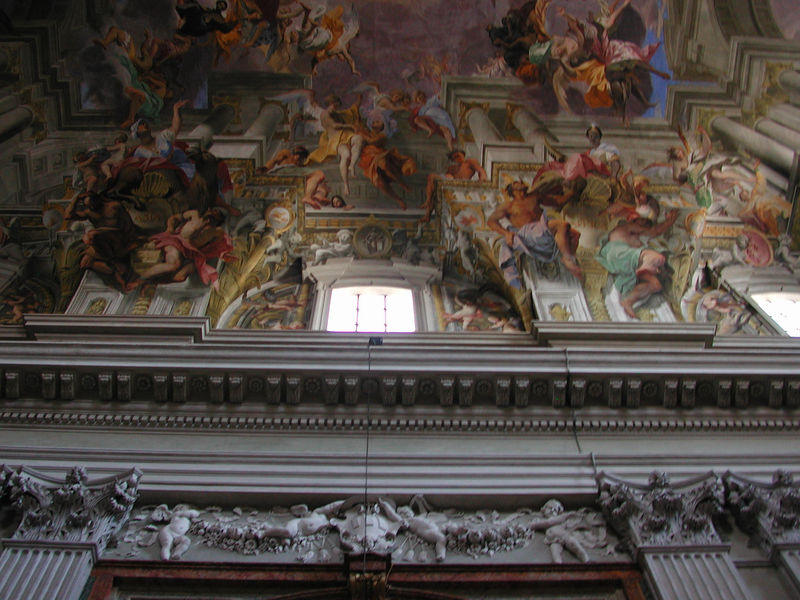
Titel: Ignatius-Kirche (Ignatius von Loyola) mit Deckenmalerei
Künstler: Orazio Grassi
Standort:  ()
Schlagwörter: gemälde, gott, weiß, menschen, bunt, fenster, licht, pfeiler, säule, säulen, tür, gebäude, rot, tiere, architektur, barock, stein, kirche, gold, decke, fliegen, engel, relief, türe, kuppel, detail, stuck, tor, halle, gewölbe, religion, kabel, girlanden, fries, sims, fresken, kapelle, heilige, muschel, deckengemälde, fresko, putten, mamor, kapitel, freske, trompe l'oeil